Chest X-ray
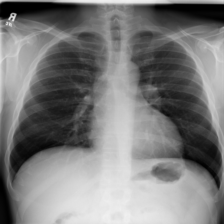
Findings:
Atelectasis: negative
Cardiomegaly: negative
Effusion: negative
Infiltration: negative
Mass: negative
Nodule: negative
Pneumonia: negative
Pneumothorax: negative
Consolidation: negative
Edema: negative
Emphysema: negative
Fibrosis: negative
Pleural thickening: negative
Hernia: negative